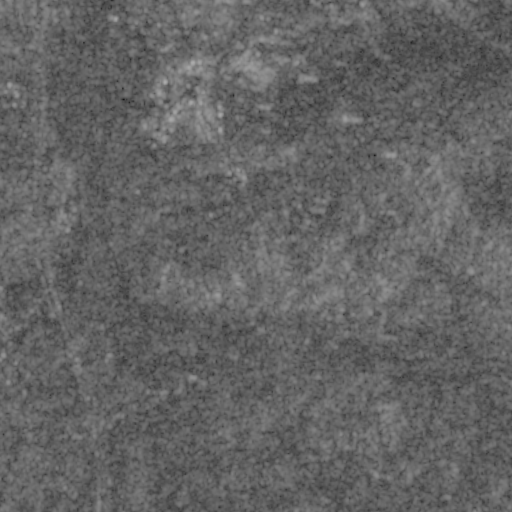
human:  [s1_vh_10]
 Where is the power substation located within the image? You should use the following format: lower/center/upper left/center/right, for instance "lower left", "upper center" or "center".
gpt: The power substation is located in the upper center of the image.
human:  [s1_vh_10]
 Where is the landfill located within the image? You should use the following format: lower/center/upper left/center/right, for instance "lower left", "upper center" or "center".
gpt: There is no landfill in the image.

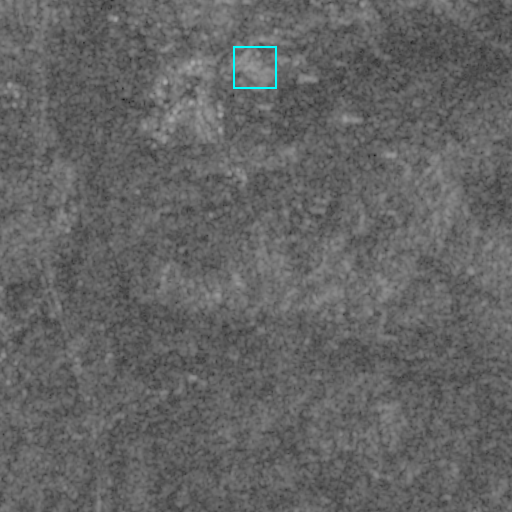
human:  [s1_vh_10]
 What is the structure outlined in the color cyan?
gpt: The structure outlined in cyan is a power substation.
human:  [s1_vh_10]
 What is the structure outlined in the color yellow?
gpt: There is no yellow outline.